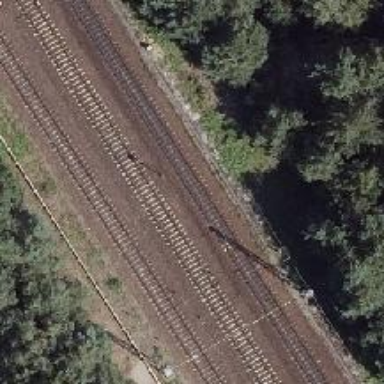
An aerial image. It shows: Railway signal.